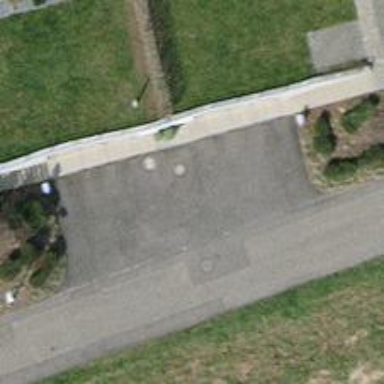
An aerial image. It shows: Hedge barrier.